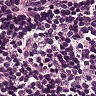
Metastatic tissue present: no